Question: I need to create a pie chart with labels indicating what each area means, but also another info overimposed over each area. If I use both data labels and a legend, they'll show the same text. How can I have both with different texts, or emulate that effect?
A mock of what I'd like to get:

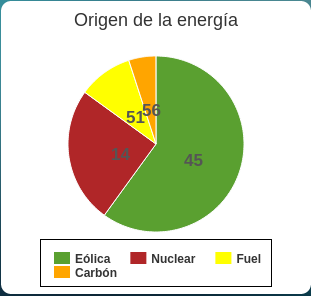
Answer: Using the <URL> config properties of the dataLabels, you can make them say whatever you want.
'''
pie: {
dataLabels: {
enabled: true,
formatter: function(){
return 'Y Value: ' + this.y; // y value
}
},
showInLegend: true
}
'''
Quick <URL>.